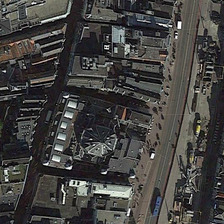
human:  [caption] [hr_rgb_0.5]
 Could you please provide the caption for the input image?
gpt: many buildings are near a church .

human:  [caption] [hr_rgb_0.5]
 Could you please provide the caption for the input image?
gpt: many buildings are near a church .

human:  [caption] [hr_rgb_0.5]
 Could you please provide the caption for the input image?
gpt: many buildings are near a church .

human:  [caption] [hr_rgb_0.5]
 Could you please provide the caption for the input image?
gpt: many buildings are near a church .

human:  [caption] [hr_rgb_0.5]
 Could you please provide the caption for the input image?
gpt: many buildings are near a church .